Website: macys
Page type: billing-address
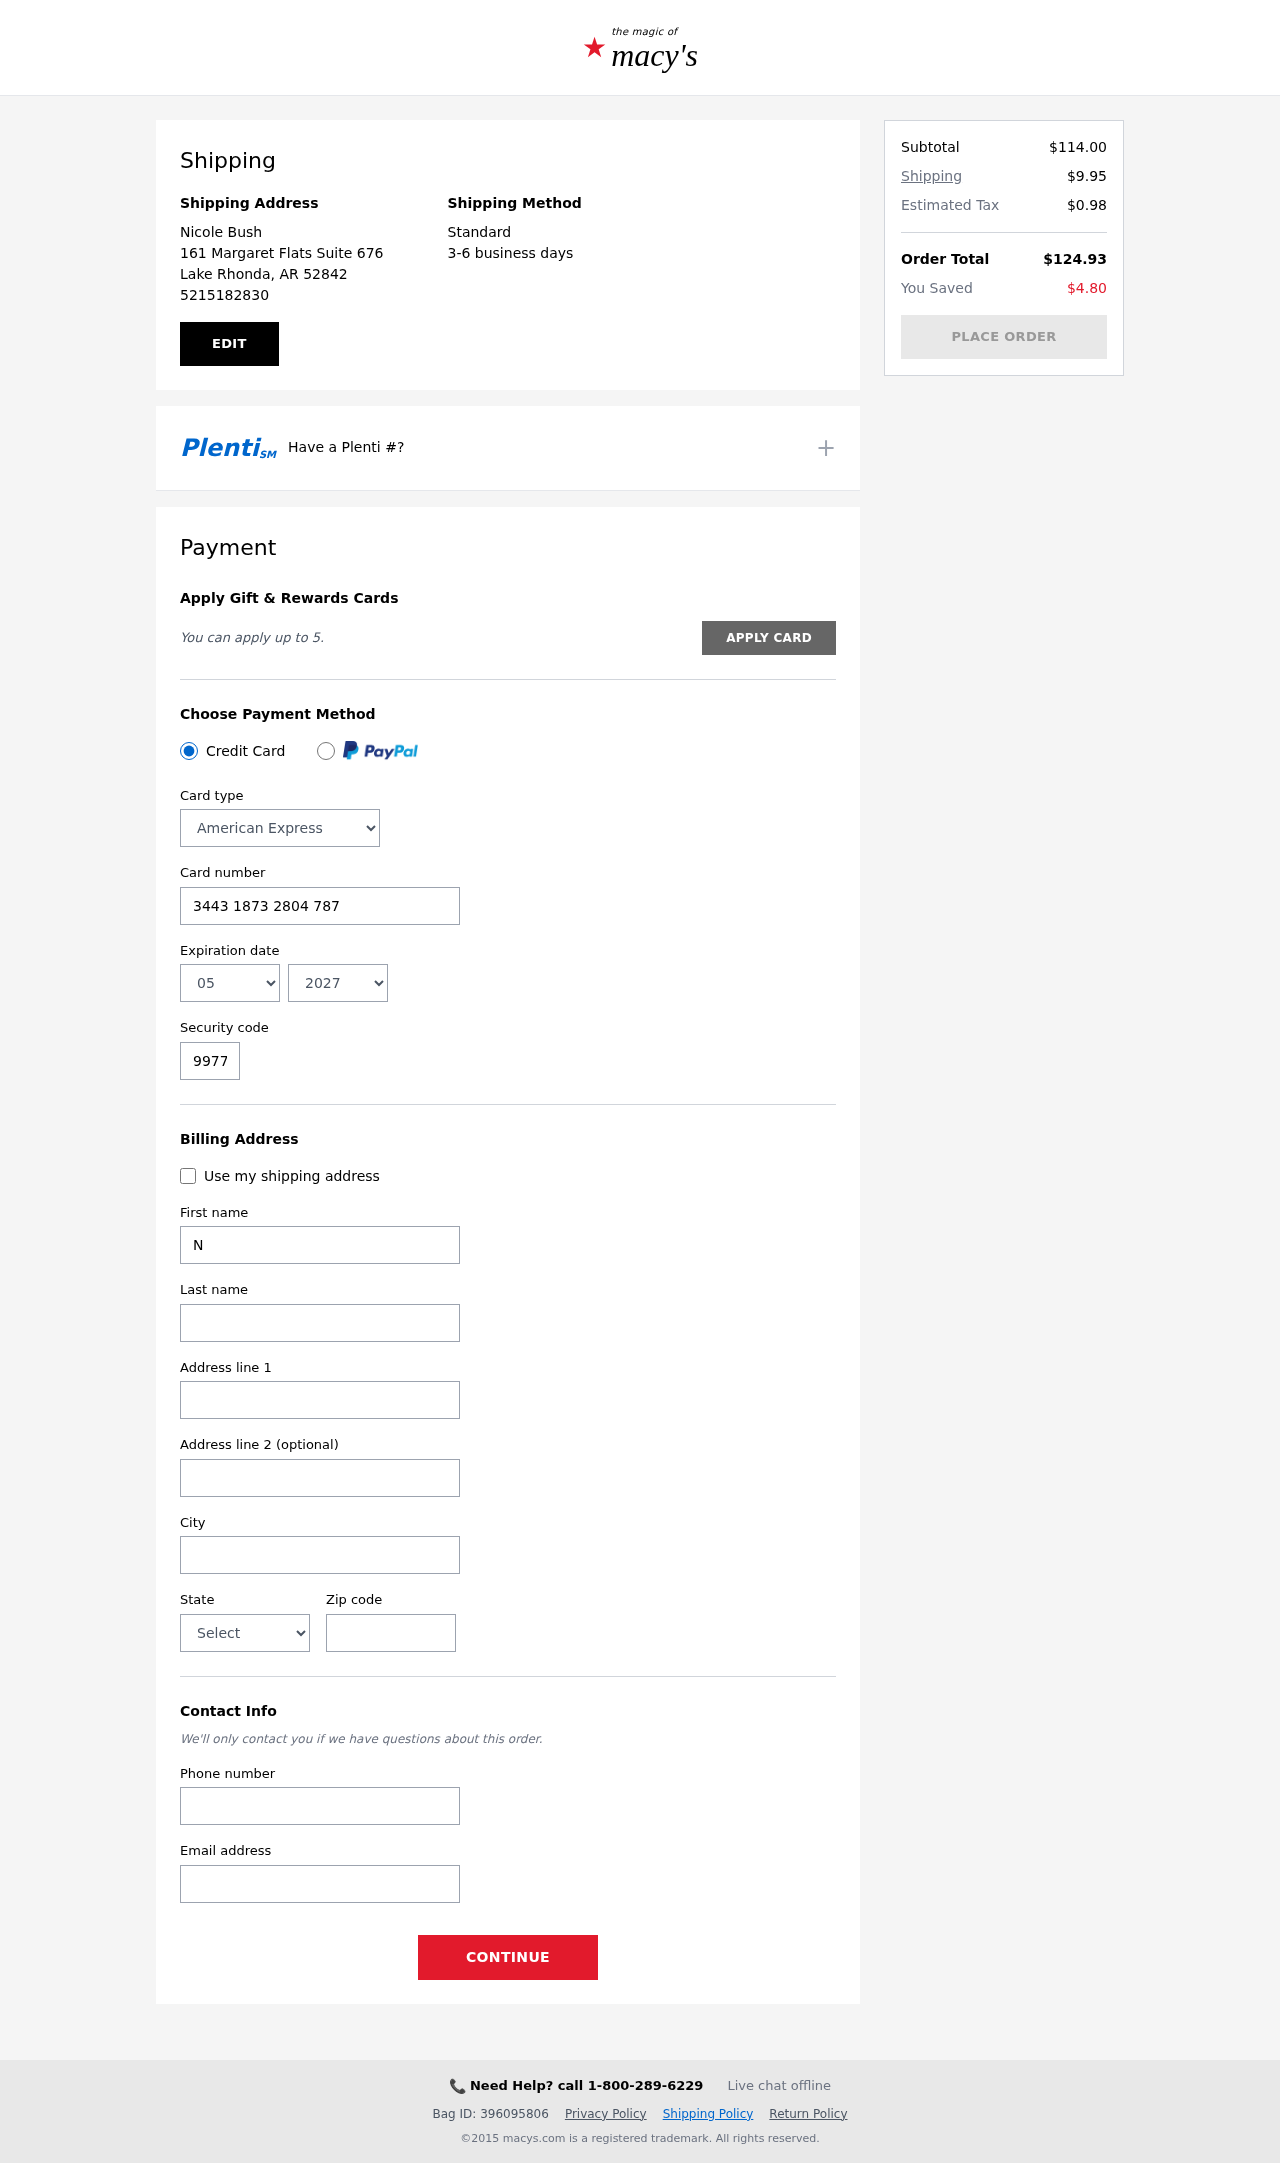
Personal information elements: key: PII_CARD_CVV
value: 9977
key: PII_CARD_EXPIRY_MONTH
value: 05
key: PII_CARD_EXPIRY_YEAR
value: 27
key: PII_CARD_NUMBER
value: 3443 1873 2804 787
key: PII_CARD_TYPE
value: American Express
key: PII_CITY
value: Lake Rhonda
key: PII_CITY_STATE_ZIP
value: Lake Rhonda, AR 52842
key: PII_EMAIL
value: nicolebush@gmail.com
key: PII_FIRSTNAME
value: Nicole
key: PII_FULLNAME
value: Nicole Bush
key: PII_LASTNAME
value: Bush
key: PII_PHONE
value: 5215182830
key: PII_POSTCODE
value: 52842
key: PII_STATE
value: Arkansas
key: PII_STREET
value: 161 Margaret Flats Suite 676
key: PII_STREET2
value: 07850 Suarez Heights
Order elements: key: ORDER_SUBTOTAL
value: $114.00
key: ORDER_SHIPPING_COST
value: $9.95
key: ORDER_TAX
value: $0.98
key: ORDER_TOTAL
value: $124.93
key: ORDER_SAVINGS
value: $4.80